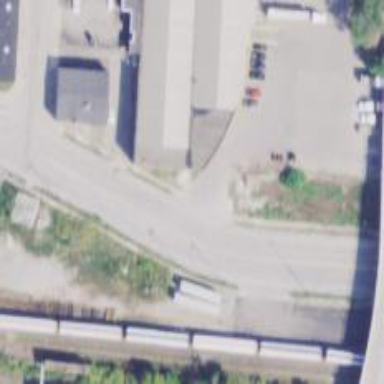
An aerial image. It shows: Abandoned railway.